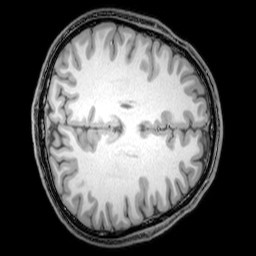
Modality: T1w
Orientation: axial
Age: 23
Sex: male
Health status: healthy
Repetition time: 0.081 s
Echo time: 0.037 s